Field crop: tomato
Growth stage: 1
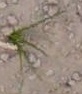
Species: cyperus